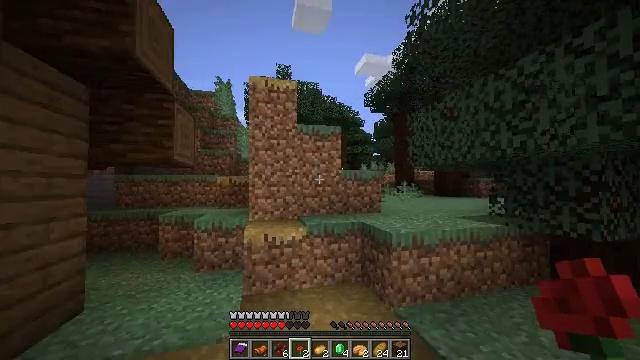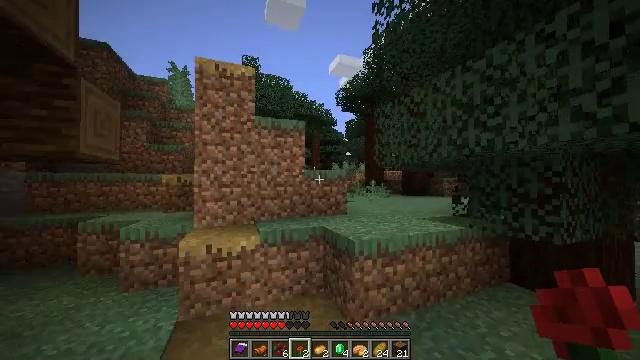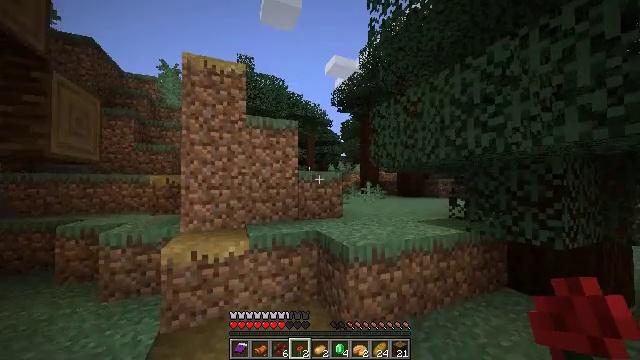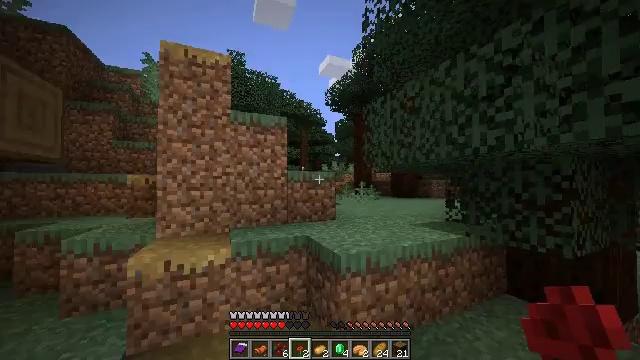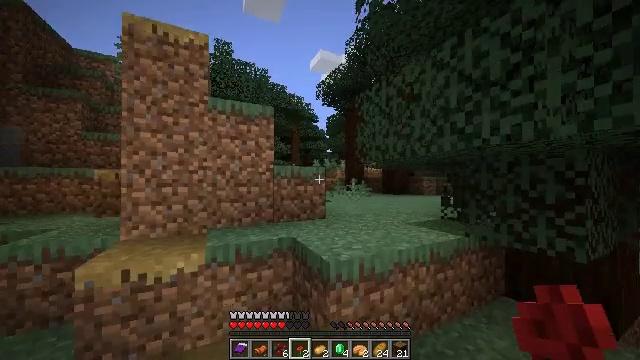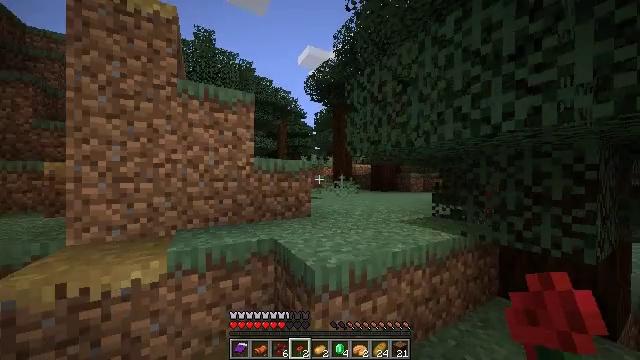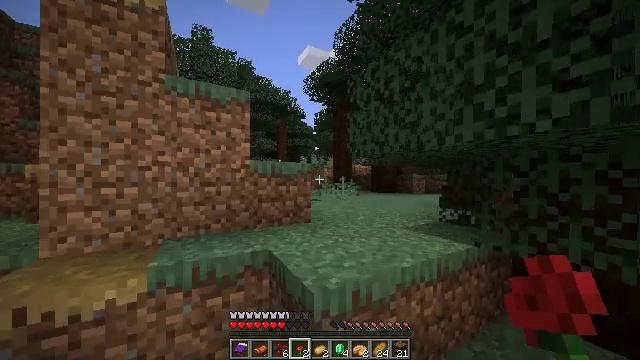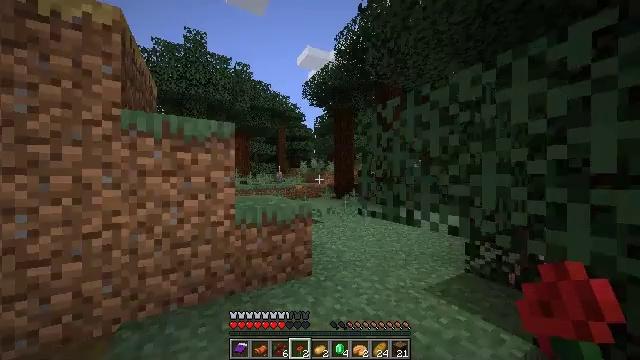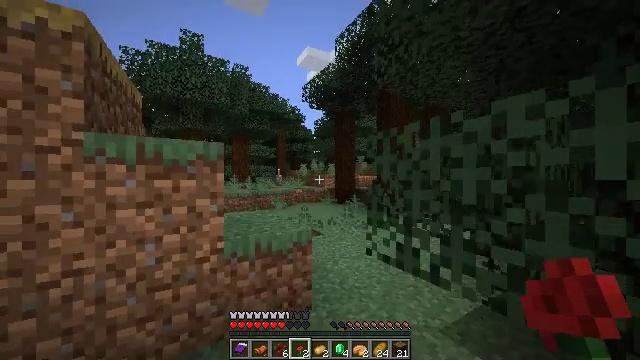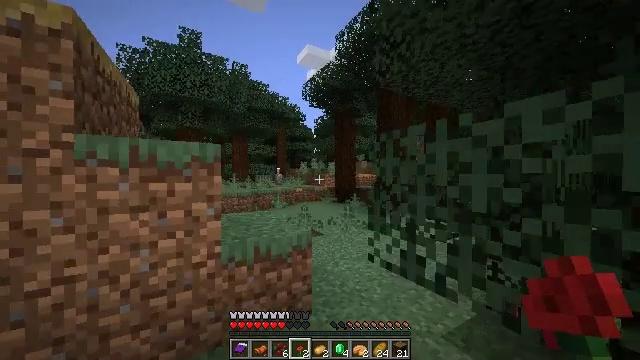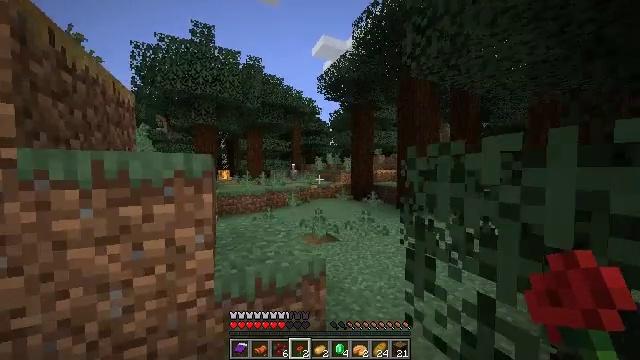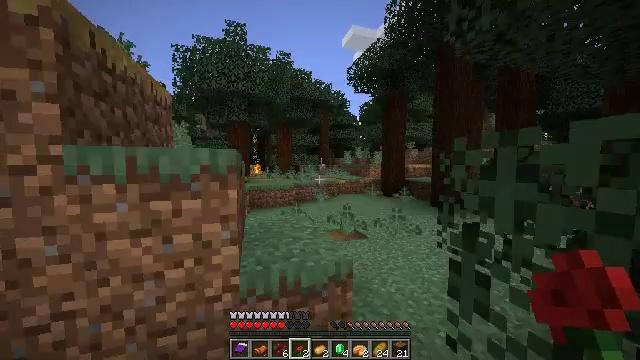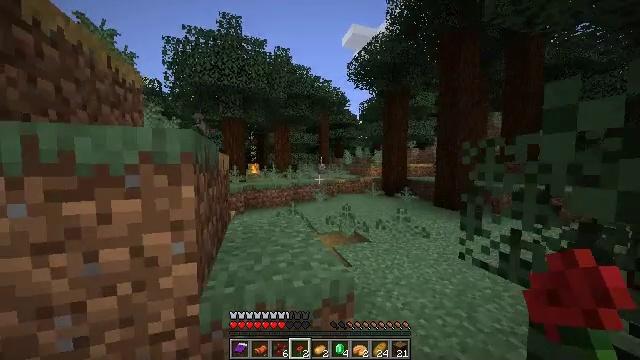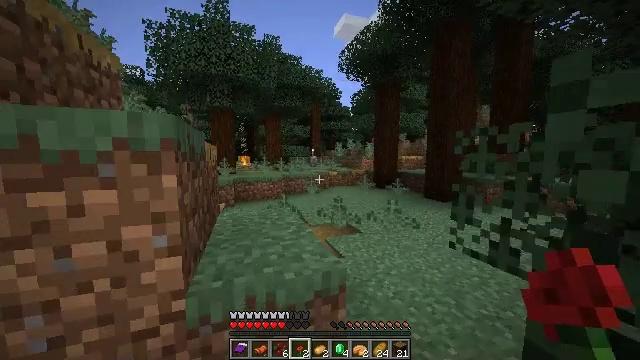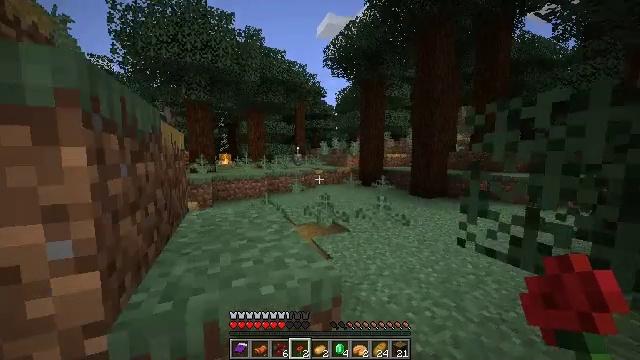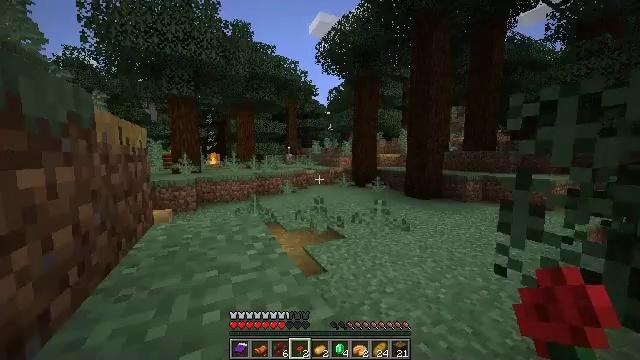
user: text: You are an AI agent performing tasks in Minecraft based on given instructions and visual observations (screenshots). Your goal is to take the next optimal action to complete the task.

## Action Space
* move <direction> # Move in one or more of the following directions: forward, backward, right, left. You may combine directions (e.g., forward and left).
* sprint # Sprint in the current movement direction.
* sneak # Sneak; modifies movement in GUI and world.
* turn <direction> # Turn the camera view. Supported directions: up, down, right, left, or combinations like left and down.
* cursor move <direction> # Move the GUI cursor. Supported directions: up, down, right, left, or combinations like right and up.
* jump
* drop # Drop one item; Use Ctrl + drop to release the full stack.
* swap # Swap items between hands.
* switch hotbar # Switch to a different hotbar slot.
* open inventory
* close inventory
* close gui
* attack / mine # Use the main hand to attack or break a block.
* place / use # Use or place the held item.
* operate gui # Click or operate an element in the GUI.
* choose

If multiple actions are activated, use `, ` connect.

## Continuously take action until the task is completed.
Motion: motion action
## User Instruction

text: craft item air
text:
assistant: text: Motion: move forward, turn right
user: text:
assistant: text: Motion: move forward, turn right
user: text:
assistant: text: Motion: move forward, turn right
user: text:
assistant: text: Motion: move forward, turn right and down
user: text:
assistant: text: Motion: move forward, turn right
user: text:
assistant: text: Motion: move forward, jump
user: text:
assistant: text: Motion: move forward, jump
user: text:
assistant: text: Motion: move forward, jump
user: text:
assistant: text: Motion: move forward, jump
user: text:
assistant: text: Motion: move forward, turn left and down
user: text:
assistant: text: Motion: move forward, turn left and down
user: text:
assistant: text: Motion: move forward and move left
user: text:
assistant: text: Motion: move forward and move left, turn right and down
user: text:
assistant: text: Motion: move forward and move left, turn right
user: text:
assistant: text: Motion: move forward, turn right
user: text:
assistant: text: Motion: move forward and move right
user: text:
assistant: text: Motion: move forward and move right
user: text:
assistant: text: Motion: move forward and move right, turn left
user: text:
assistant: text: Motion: move forward and move right, turn left
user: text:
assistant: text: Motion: move forward and move right, turn left
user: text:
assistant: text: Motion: move forward and move right, turn left
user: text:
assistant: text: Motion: move forward and move right, turn left
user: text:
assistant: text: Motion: move forward and move right, turn left
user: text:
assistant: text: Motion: move right, turn down
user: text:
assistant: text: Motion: move right
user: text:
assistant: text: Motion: move right
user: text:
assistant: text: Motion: move forward and move right
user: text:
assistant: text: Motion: move forward
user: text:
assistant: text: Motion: no_op
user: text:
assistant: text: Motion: move forward